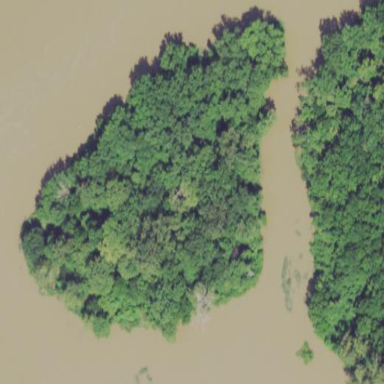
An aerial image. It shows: Islet surrounded by woodland.